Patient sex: M
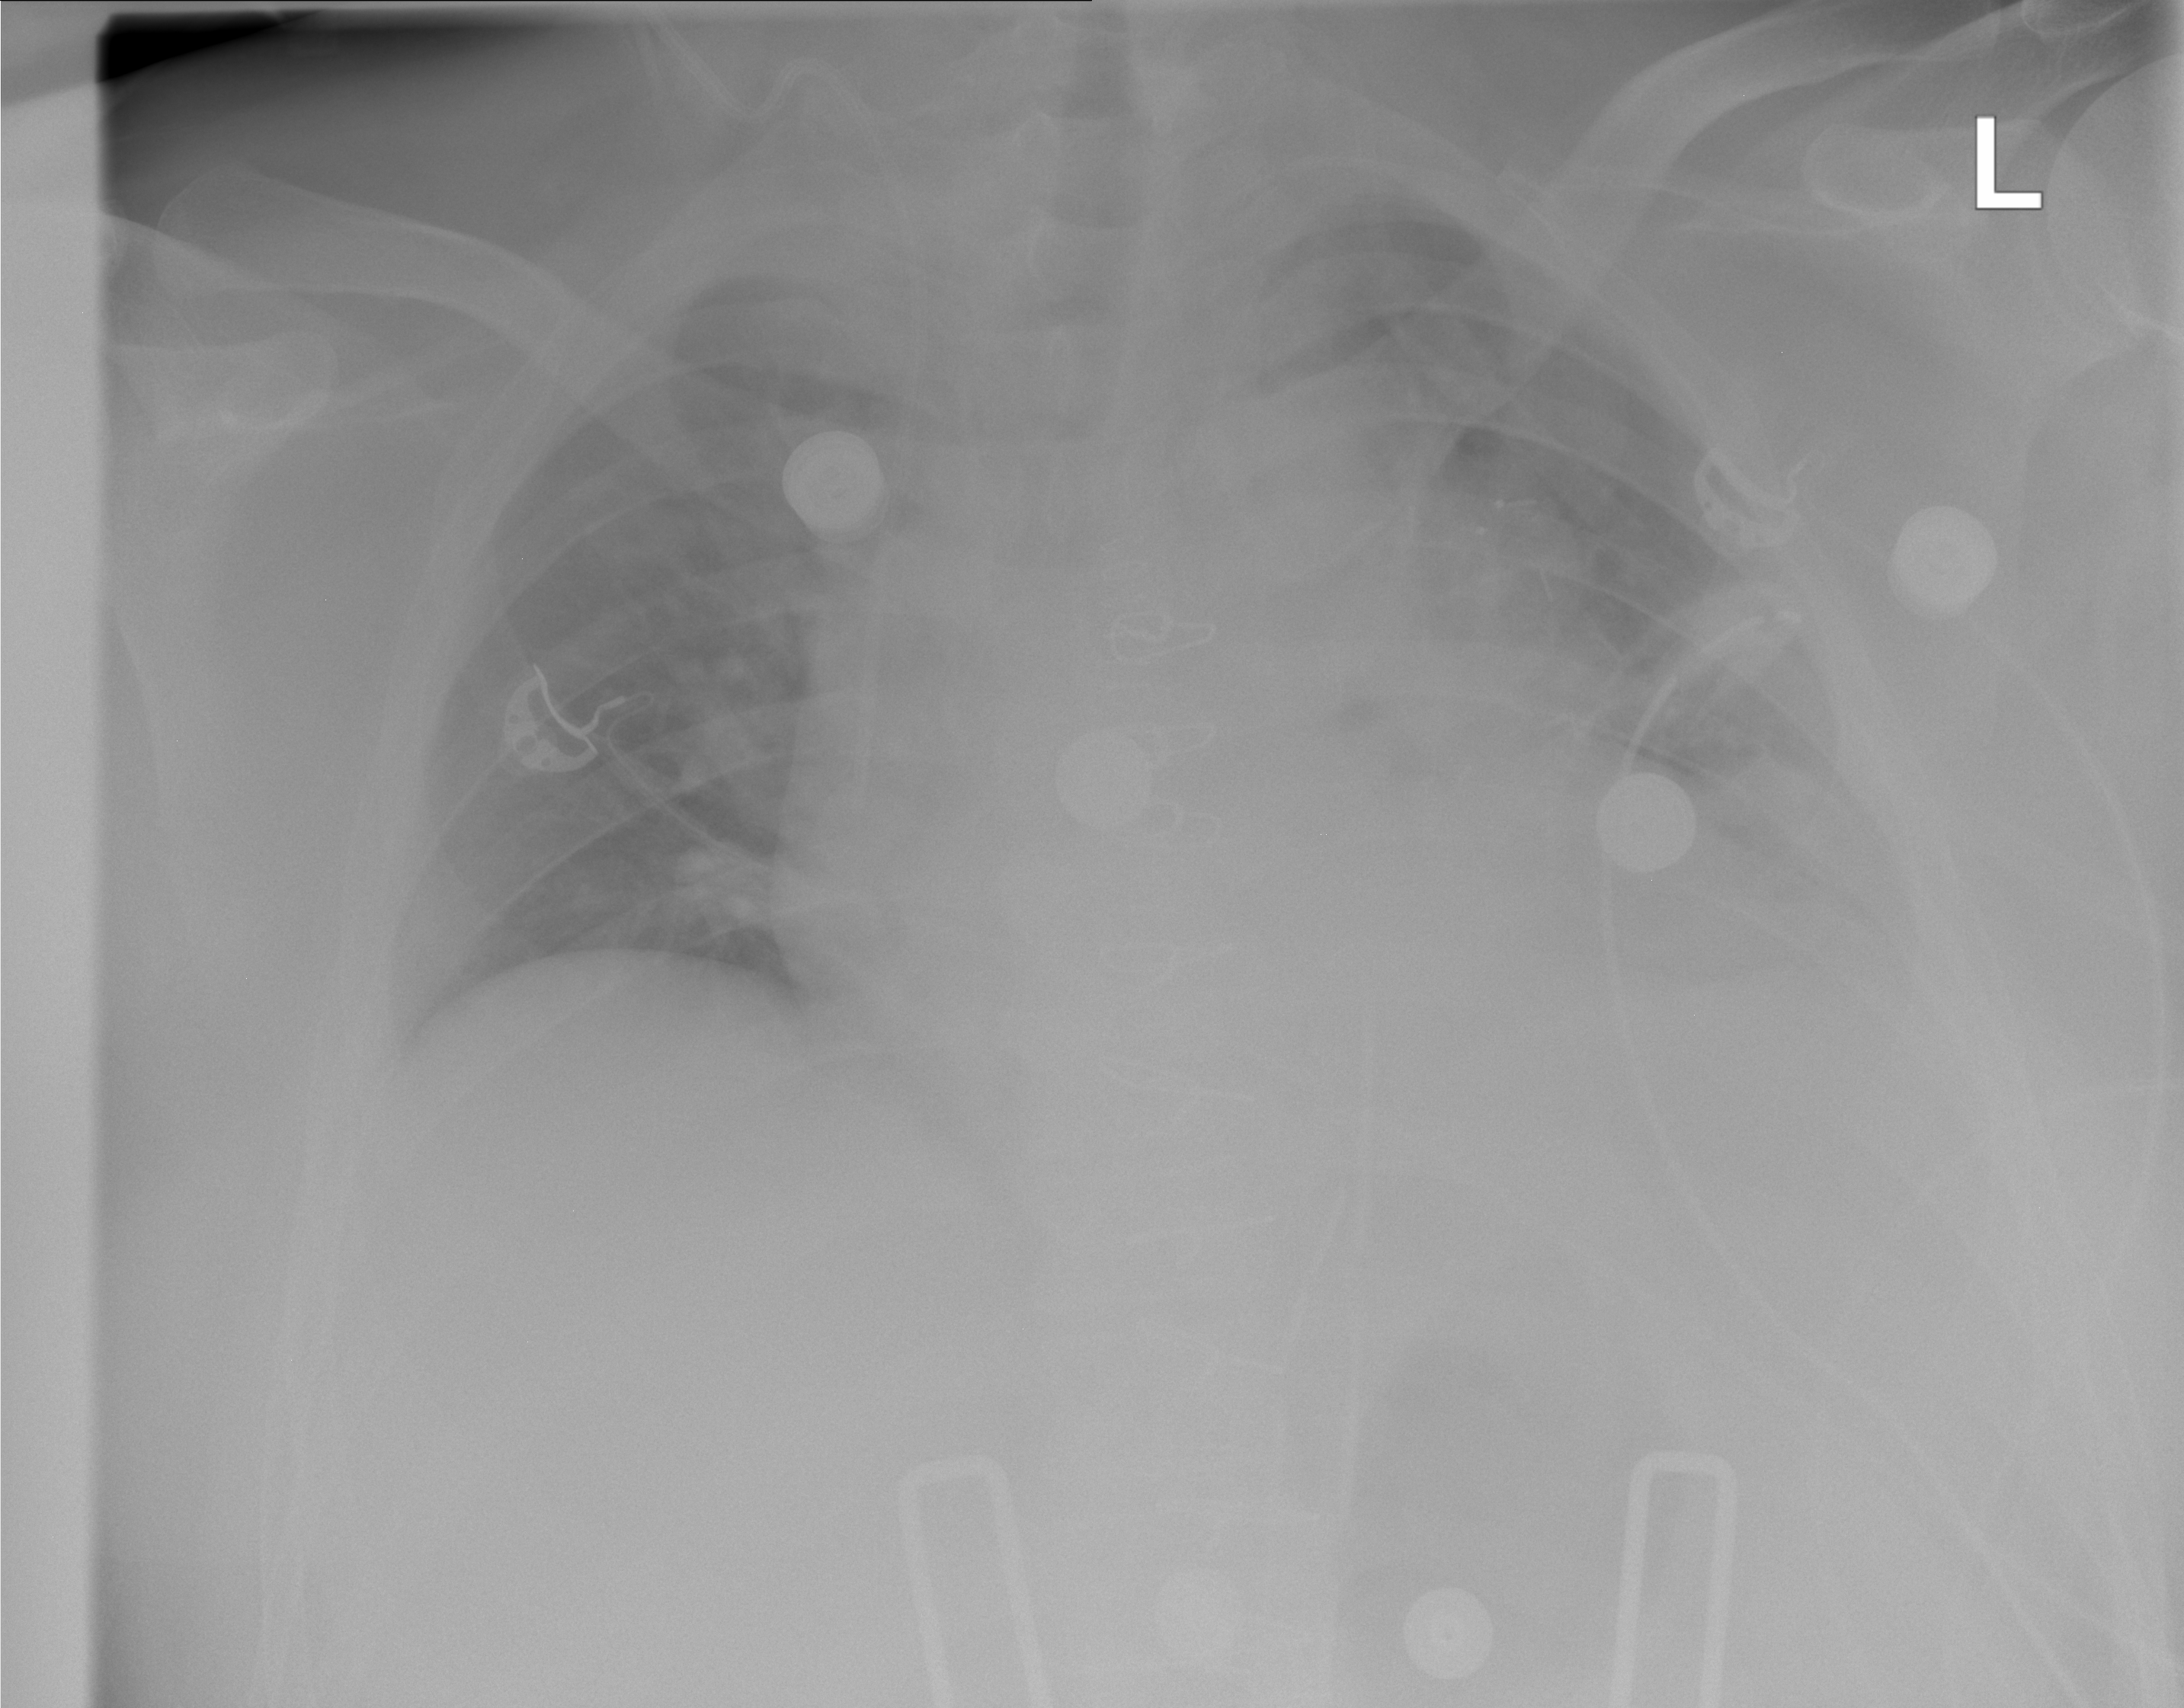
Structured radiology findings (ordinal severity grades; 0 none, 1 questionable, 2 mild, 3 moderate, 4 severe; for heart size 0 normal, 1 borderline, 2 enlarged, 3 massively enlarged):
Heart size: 1
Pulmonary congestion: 2
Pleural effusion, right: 0
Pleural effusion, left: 0
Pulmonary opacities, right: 0
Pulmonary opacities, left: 0
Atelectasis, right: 0
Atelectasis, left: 3